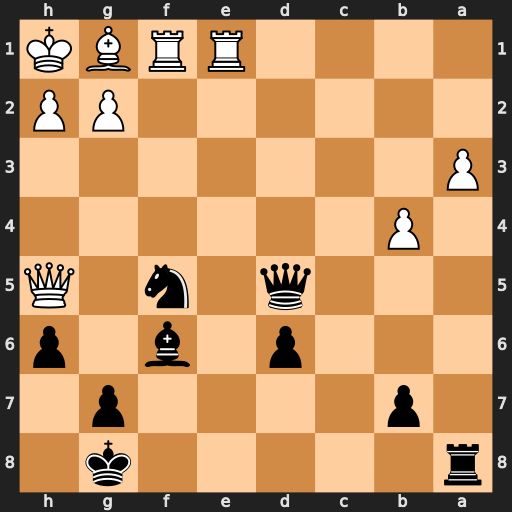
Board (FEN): r5k1/1p4p1/3p1b1p/3q1n1Q/1P6/P7/6PP/4RRBK
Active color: b
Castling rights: -
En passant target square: -
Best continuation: Ng3+ hxg3 Qxh5+